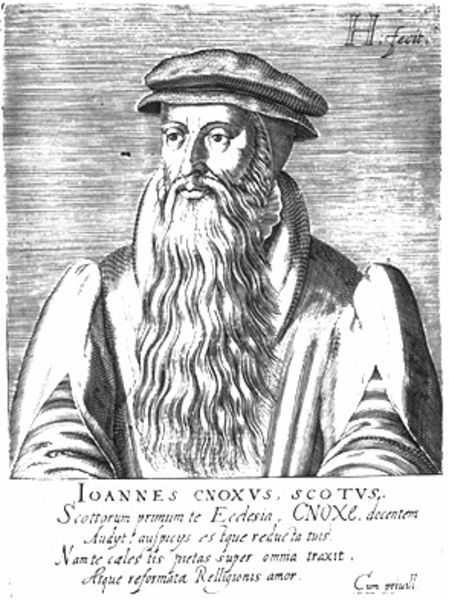
Titel: Bildnis des John Cnox
Künstler: Hendrik (d.Ä.) Hondius
Institution: (Seriendruck)
Schlagwörter: mann, umhang, weiß, grau, hut, kleid, mund, nase, profil, schwarz, zeichnung, blick, alt, anzug, bart, kappe, mütze, schnurrbart, arm, arme, augen, gesicht, johannes, kleidung, kragen, lang, mensch, vollbart, ärmel, bildnis, herr, niederlande, portrait, porträt, signatur, gewand, haare, mantel, bruststück, en face, halbansicht, locken, renaissance, schulter, schultern, deutschland, holzschnitt, schrift, grafik, graphik, inschrift, streifen, schnauzer, buch, druck, druckgraphik, schwarz-weiss, schweiz, schraffur, radierung, stich, dreiviertel, text, augenringe, backenbart, stehkragen, buchdruck, halbprofil, mittelalter, gelehrter, kupferstich, bildunterschrift, schottland, latein, lateinisch, reformation, rauschebart, ätzung, bildtext, nordalpin, kragen mantel, schotte, schottisch, ioannes, bilderklärung, doppelärmel, ionannes, scotus, holzstsich, 16. jahrhundert, ende, holzlschnitt, johannes cnoxsu, johannes cnoxus